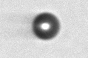
Label: bead